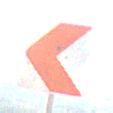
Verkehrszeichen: RichtungstafelnInKurvenKleinRechts
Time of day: MorningAfternoon
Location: Outdoor (Nature)
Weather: PartlyCloudy
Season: NotSpecified
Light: Natural